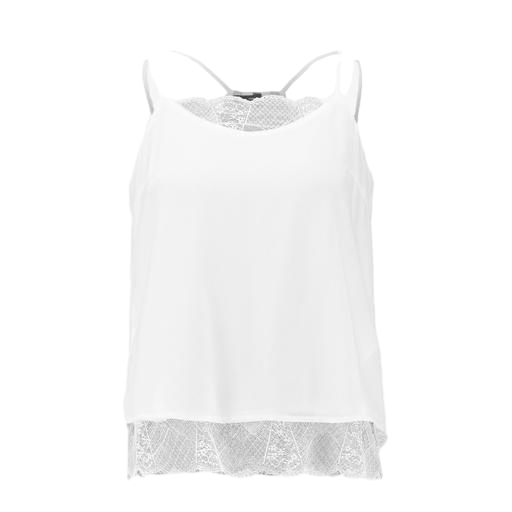
white women's layered cami, white ellie swing cami, white plus size strappy top, white background